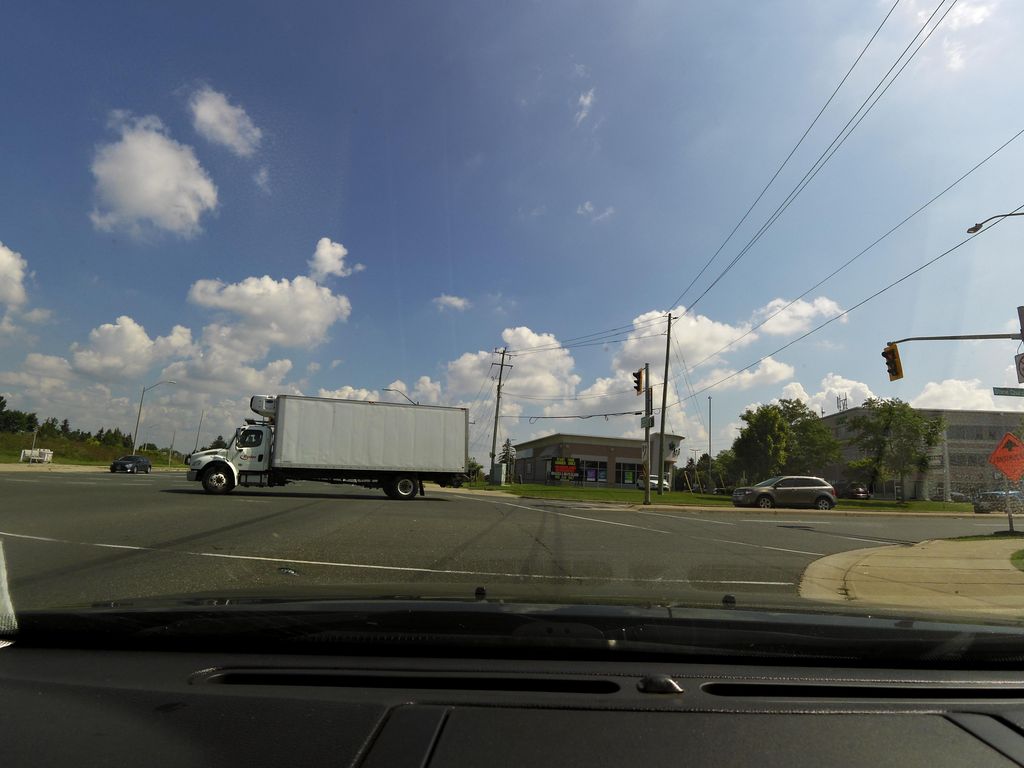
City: hamilton